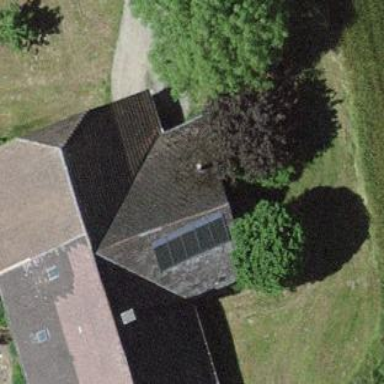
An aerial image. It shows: Farm building.